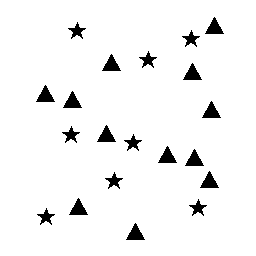
Squares: 0
Triangles: 12
Stars: 8
Total shapes: 20